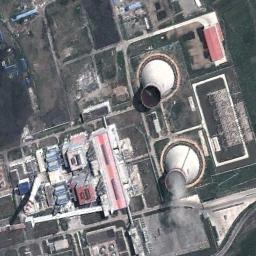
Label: thermal_power_station